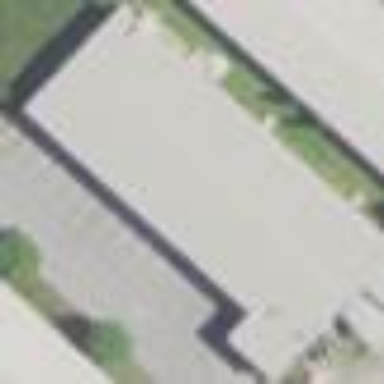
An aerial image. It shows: Building housing car repair shop.